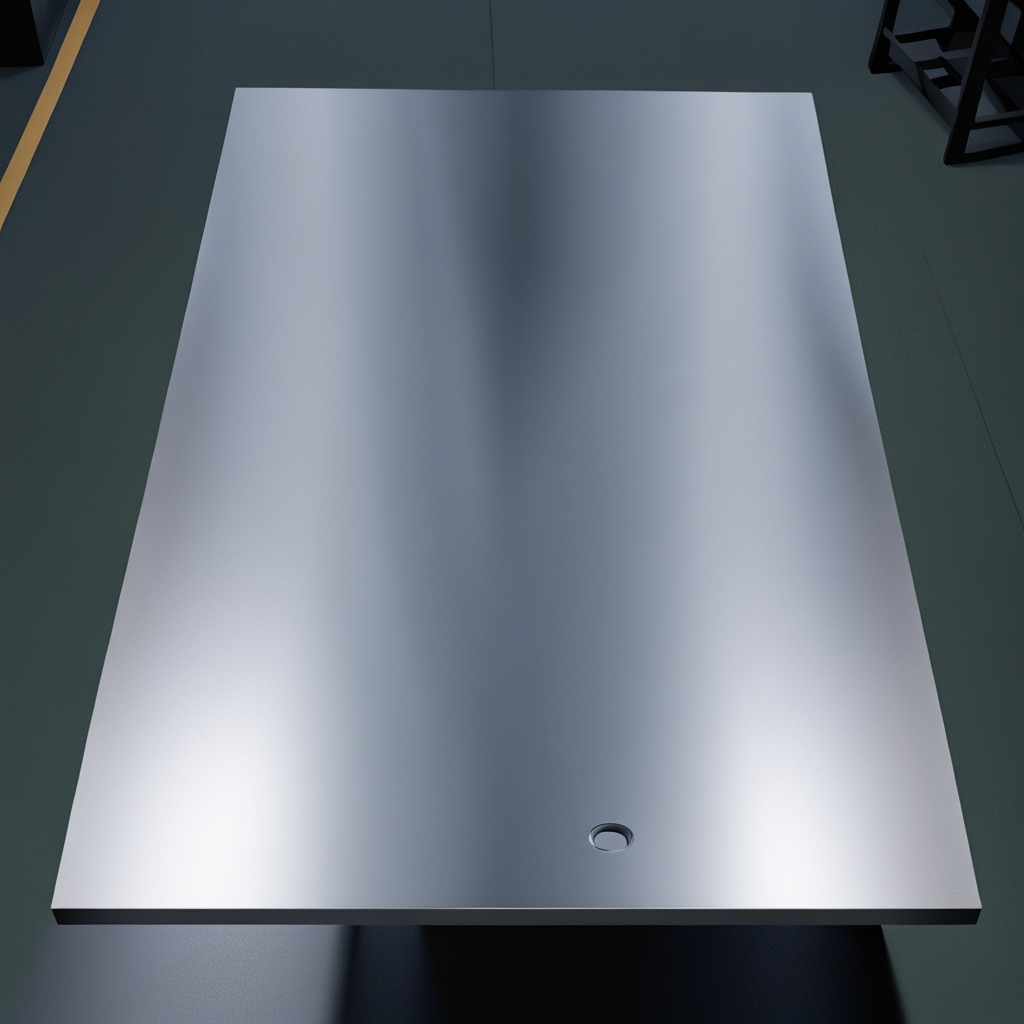
A flat metal washer is lying on the tabletop in the evening.